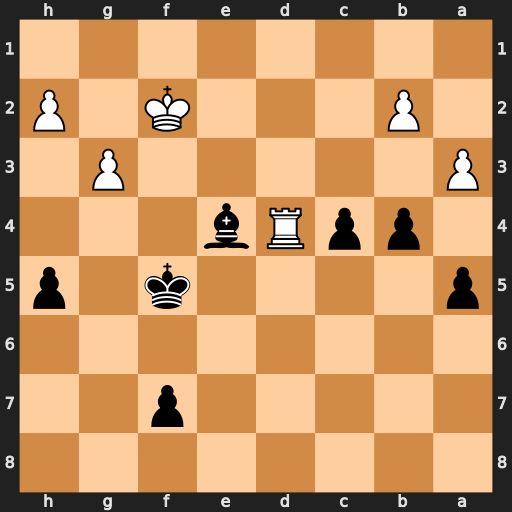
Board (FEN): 8/5p2/8/p4k1p/1ppRb3/P5P1/1P3K1P/8
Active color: b
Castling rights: -
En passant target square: -
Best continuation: c3 bxc3 b3